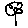
Label: flower